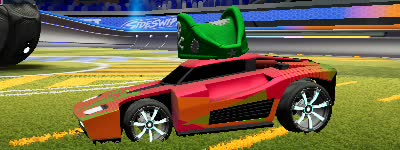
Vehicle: breakout